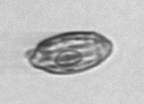
Label: Katodinium_or_Torodinium